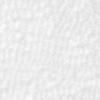
Label: no_change